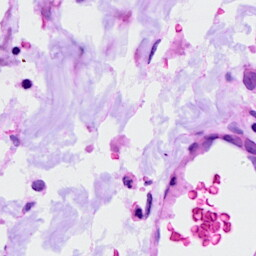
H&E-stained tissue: Ovarian